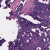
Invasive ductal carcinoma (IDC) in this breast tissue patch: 0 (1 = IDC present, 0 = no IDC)